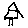
Label: tree